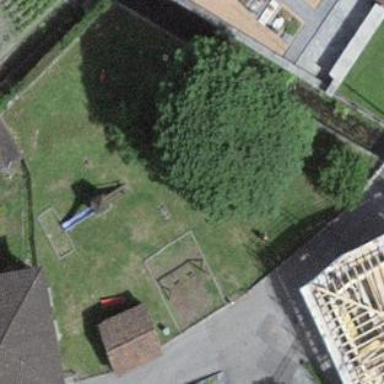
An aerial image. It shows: Playground area for leisure activities on the land.